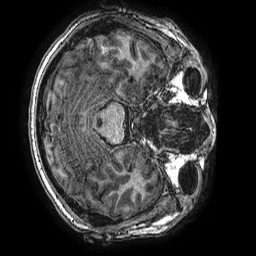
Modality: T1w
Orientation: axial
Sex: male
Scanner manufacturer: ge
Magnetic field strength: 3 T
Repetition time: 0.00766 s
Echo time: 0.003476 s